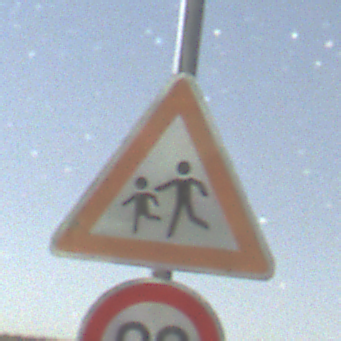
Verkehrszeichen: KinderRechts
Zusatzzeichen unten: Geschwindigkeit90
Umgebung: Outdoor, Nature
Tageszeit: Night
Wetter: Clear
Licht: Natural
Jahreszeit: NotSpecified
Kontrast: HighContrast